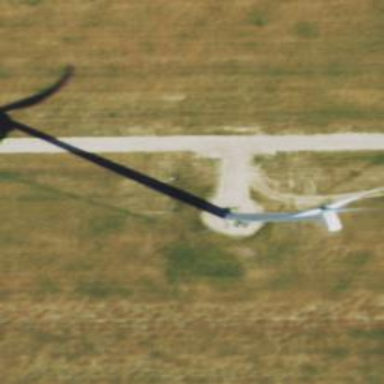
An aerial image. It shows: Wind generator using horizontal axis wind turbines.